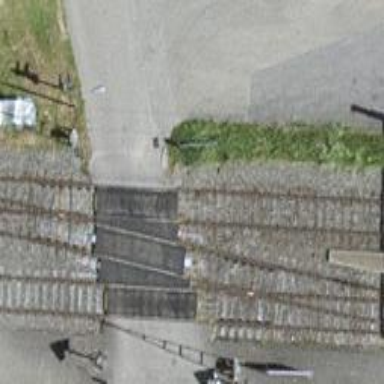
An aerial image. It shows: Level crossing with full barriers and lights.